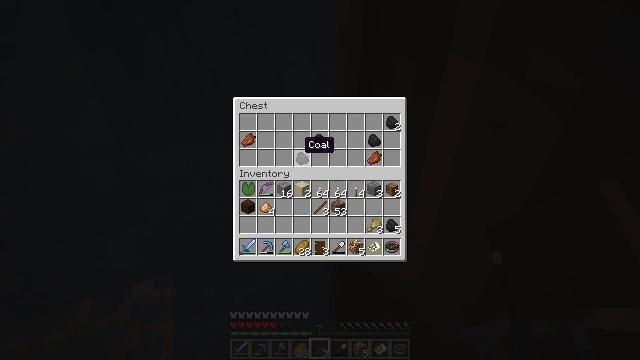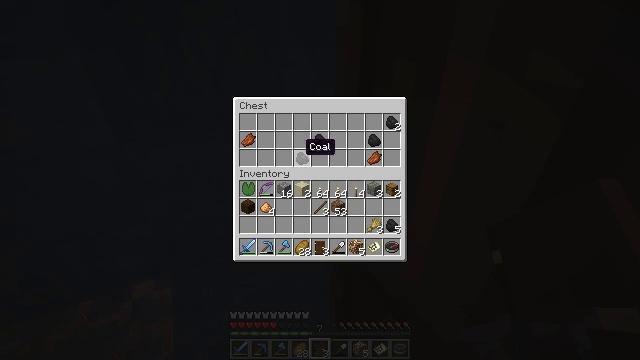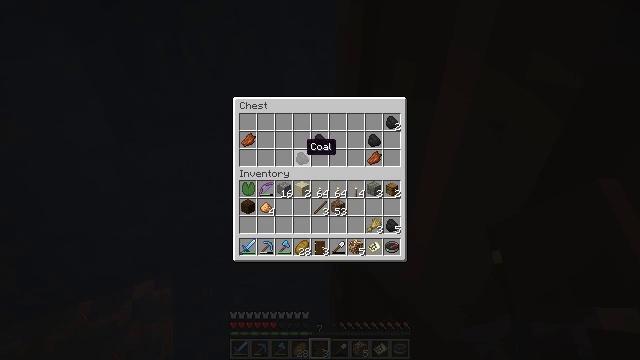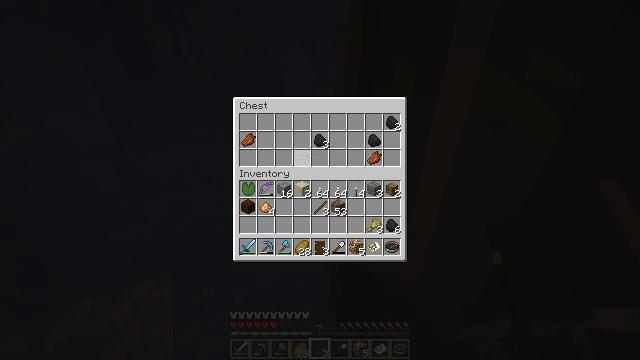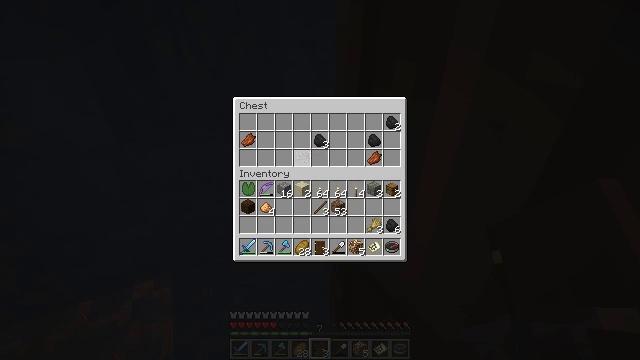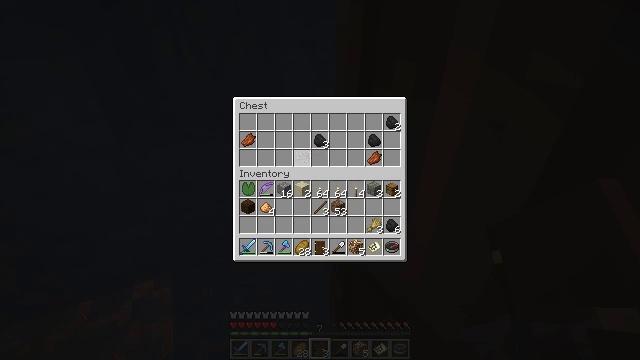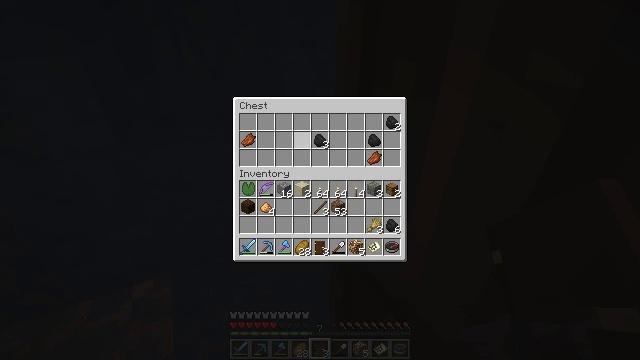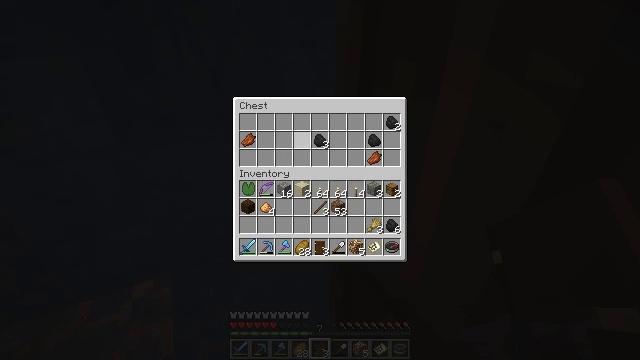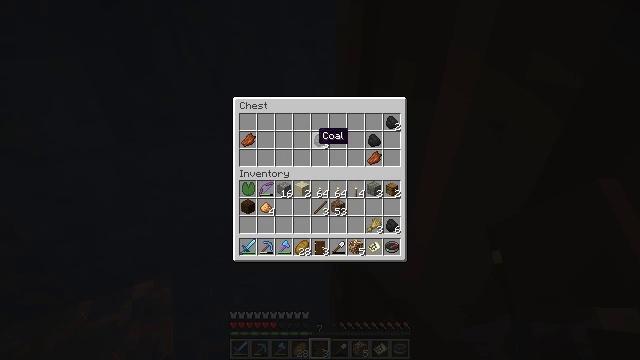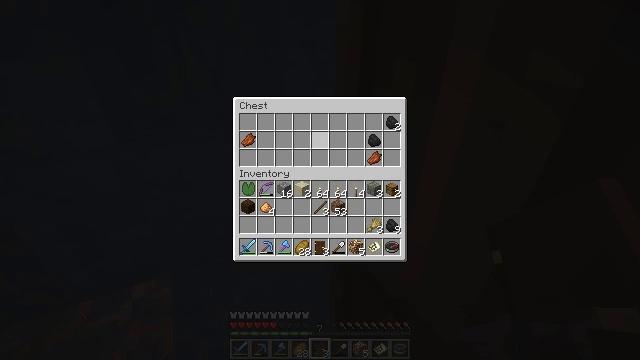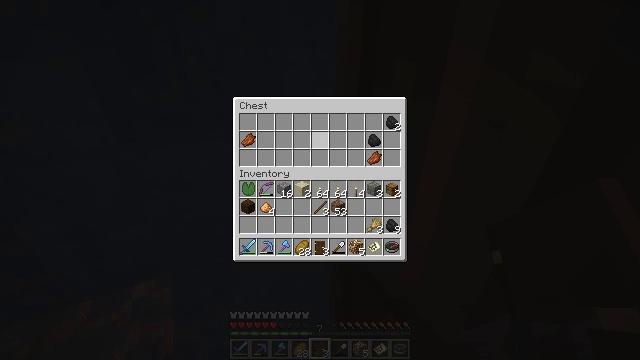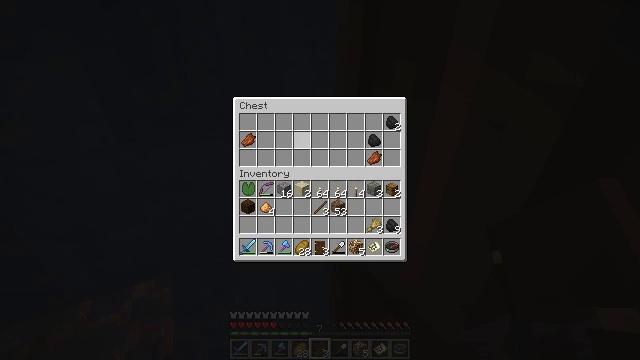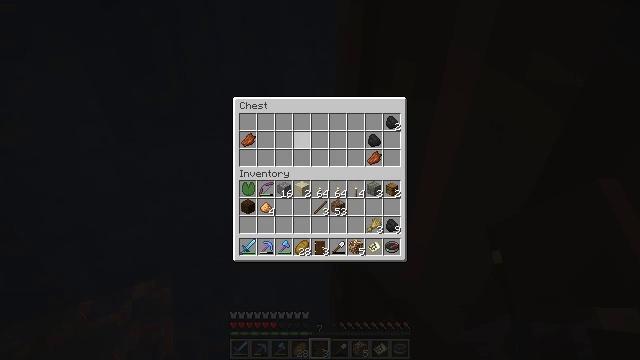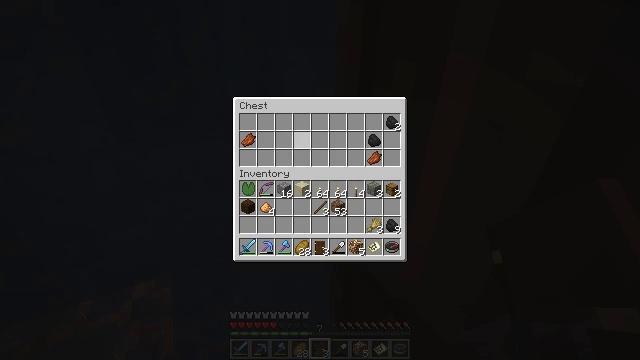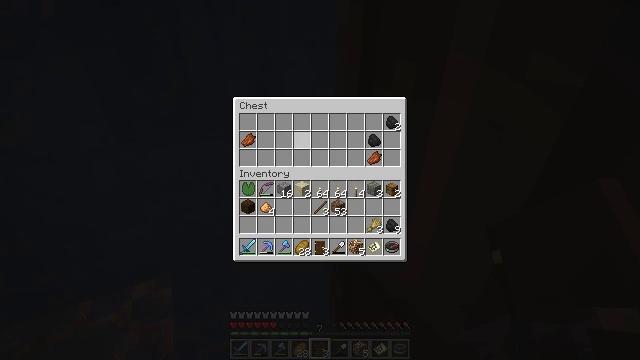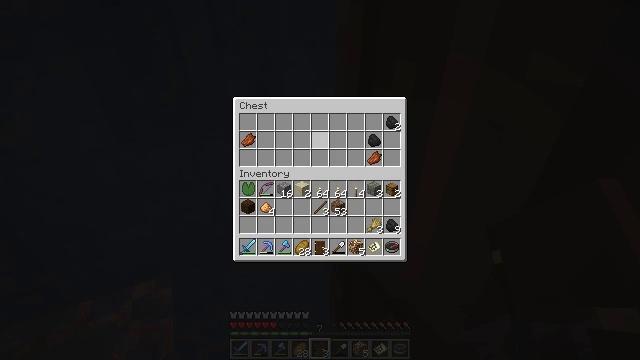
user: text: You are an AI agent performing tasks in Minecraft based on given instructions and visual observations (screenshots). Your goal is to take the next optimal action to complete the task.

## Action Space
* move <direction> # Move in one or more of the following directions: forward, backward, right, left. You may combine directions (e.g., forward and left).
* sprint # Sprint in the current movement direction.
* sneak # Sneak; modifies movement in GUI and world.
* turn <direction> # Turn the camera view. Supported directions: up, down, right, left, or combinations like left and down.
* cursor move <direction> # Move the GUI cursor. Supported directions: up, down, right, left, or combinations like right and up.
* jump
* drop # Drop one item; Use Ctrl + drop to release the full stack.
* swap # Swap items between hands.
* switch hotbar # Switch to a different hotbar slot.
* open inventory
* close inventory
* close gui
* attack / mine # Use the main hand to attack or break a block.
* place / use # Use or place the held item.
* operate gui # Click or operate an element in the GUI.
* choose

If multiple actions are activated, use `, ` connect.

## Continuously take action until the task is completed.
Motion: motion action
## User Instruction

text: Harvest the sea lantern from its structure.
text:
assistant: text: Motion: sneak
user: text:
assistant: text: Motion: sneak
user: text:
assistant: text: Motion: sneak, operate gui
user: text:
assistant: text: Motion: sneak, operate gui
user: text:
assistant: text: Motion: sneak
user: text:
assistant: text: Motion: sneak, cursor move right and up
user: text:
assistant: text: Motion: sneak
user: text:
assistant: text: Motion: sneak
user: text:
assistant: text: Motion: sneak, operate gui
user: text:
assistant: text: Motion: sneak, operate gui
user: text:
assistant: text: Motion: sneak, operate gui
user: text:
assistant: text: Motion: sneak
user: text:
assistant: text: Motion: sneak
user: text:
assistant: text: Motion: sneak
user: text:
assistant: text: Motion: sneak
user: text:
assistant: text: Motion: sneak, cursor move right
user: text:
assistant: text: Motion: sneak, cursor move right
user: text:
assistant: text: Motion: sneak, cursor move right
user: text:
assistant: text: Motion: sneak, cursor move right
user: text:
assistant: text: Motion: sneak
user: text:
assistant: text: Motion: sneak
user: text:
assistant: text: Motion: sneak
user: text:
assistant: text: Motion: sneak, operate gui
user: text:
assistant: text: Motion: sneak, operate gui
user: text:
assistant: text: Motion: sneak, operate gui
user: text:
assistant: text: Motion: sneak
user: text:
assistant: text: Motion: sneak
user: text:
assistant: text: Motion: sneak
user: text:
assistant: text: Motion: sneak, operate gui
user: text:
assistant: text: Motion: sneak, operate gui